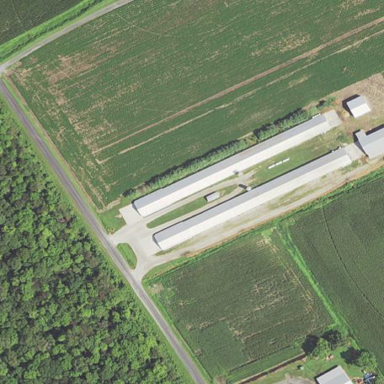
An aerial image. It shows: Farm auxiliary building.